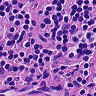
Metastatic tissue present: no